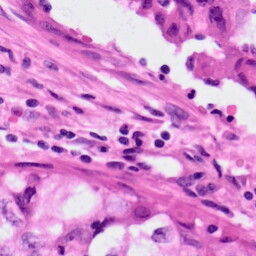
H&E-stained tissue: Lung